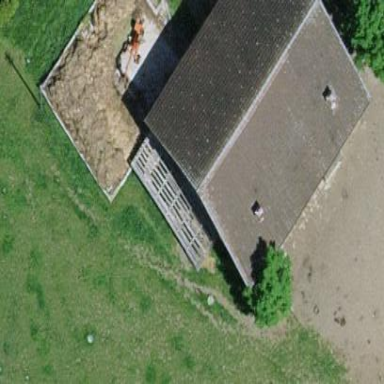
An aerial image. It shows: Farm auxiliary building with gabled roof.